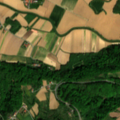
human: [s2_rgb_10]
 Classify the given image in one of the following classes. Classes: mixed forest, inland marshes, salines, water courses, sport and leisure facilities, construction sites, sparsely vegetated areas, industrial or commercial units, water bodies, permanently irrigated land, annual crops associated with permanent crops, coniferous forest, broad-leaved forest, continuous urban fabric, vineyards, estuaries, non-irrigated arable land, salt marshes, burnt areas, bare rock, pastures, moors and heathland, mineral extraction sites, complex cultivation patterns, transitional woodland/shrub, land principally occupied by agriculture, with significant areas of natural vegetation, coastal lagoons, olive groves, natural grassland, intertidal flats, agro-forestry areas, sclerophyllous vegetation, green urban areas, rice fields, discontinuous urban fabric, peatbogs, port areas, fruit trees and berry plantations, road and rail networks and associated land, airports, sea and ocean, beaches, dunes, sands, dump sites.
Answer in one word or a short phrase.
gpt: non-irrigated arable land, complex cultivation patterns, mixed forest